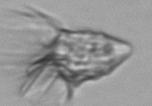
Label: Strombidium_morphotype1